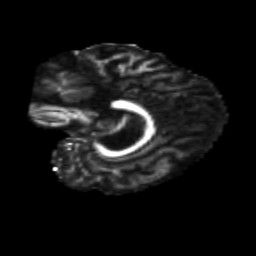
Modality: FA
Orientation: sagittal
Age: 43
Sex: female
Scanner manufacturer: siemens
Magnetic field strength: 3 T
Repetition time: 1.8 s
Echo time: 0.07 s